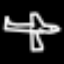
Label: airplane